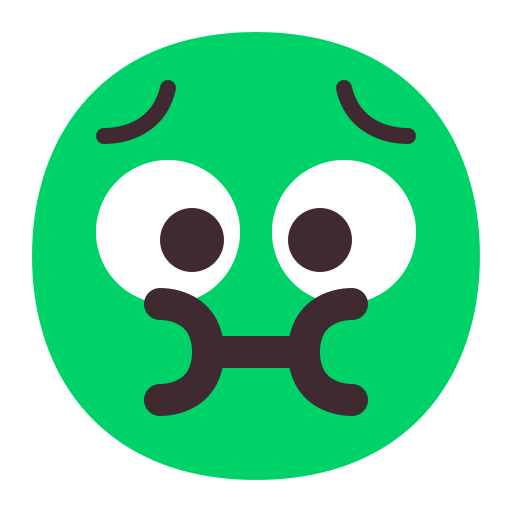
nauseated face flat